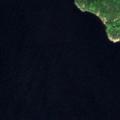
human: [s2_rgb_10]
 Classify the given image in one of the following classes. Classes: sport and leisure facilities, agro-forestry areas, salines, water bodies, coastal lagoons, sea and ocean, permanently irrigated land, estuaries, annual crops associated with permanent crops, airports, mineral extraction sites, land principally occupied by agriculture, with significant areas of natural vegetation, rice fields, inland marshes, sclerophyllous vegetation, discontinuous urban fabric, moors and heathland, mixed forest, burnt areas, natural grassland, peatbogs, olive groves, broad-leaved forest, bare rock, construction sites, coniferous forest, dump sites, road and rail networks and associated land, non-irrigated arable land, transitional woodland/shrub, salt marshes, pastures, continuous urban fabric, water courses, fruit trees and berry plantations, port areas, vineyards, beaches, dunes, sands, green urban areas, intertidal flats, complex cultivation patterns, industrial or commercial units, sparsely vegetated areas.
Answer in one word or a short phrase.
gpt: coniferous forest, water bodies